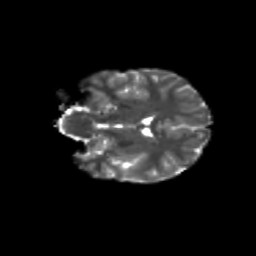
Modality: T2w
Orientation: coronal
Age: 13
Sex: female
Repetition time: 9.512 s
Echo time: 0.089 s